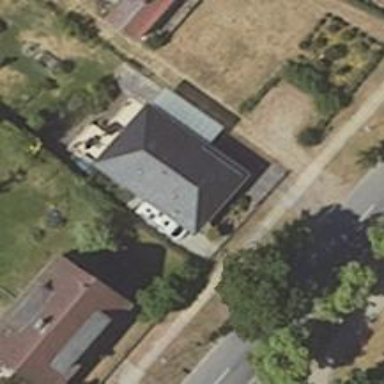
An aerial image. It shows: House with hipped roof.